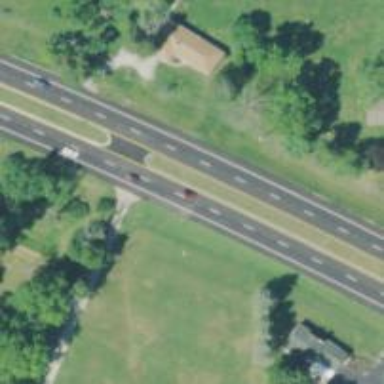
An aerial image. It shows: Trunk highway.